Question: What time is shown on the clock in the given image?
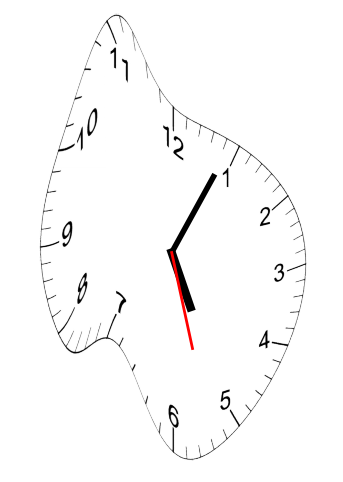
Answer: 05:04:27